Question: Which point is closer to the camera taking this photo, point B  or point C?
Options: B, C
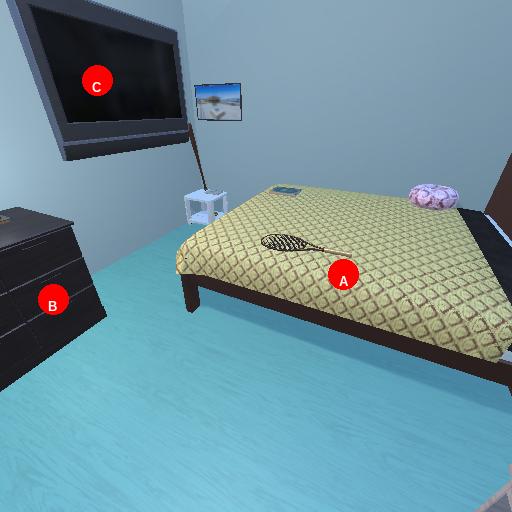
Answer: B